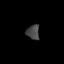
Tissue: lung
Cell type: Endothelial cells
Senescence score: 0.6305
Nuclear area (px): 186
Mean DAPI intensity: 69.651